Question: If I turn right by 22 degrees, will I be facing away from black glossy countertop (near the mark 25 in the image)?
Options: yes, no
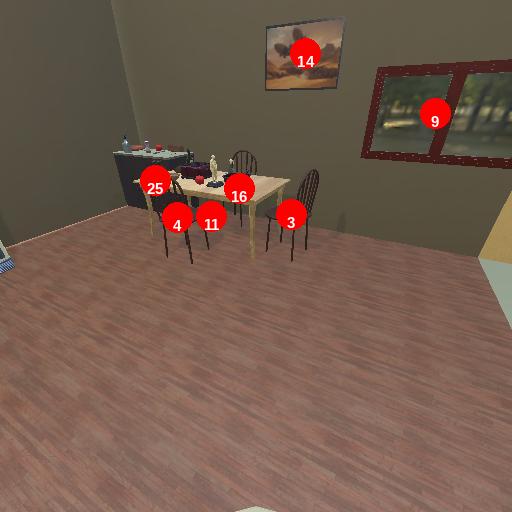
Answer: yes